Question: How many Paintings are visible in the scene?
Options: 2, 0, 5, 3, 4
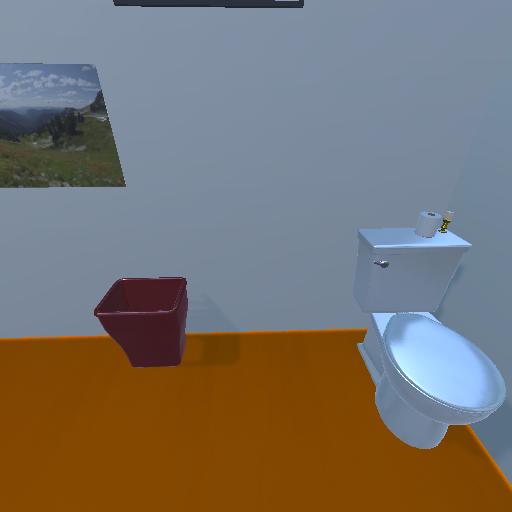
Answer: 2